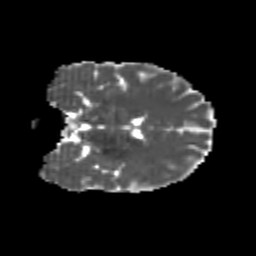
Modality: MD
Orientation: coronal
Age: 23
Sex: male
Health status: healthy
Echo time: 0.074 s